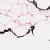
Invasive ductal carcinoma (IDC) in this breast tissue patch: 0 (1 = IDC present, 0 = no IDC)